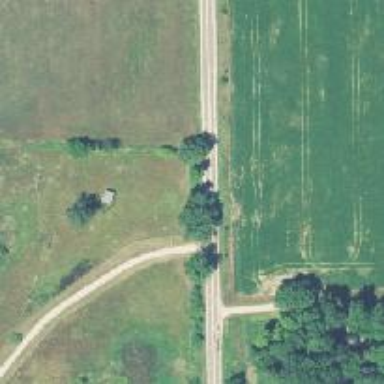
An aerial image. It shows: Tertiary road.